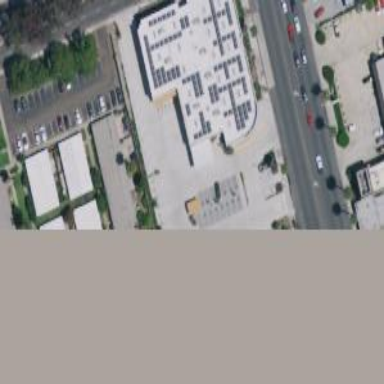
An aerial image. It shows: Retail building.